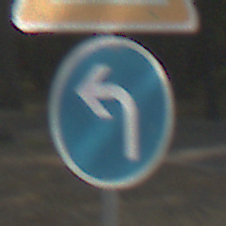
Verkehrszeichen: VorgeschriebeneFahrtrichtungLinks
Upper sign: Lichtzeichenanlage
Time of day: MorningAfternoon
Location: Outdoor (Suburban)
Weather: Clear
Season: NotSpecified
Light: Natural